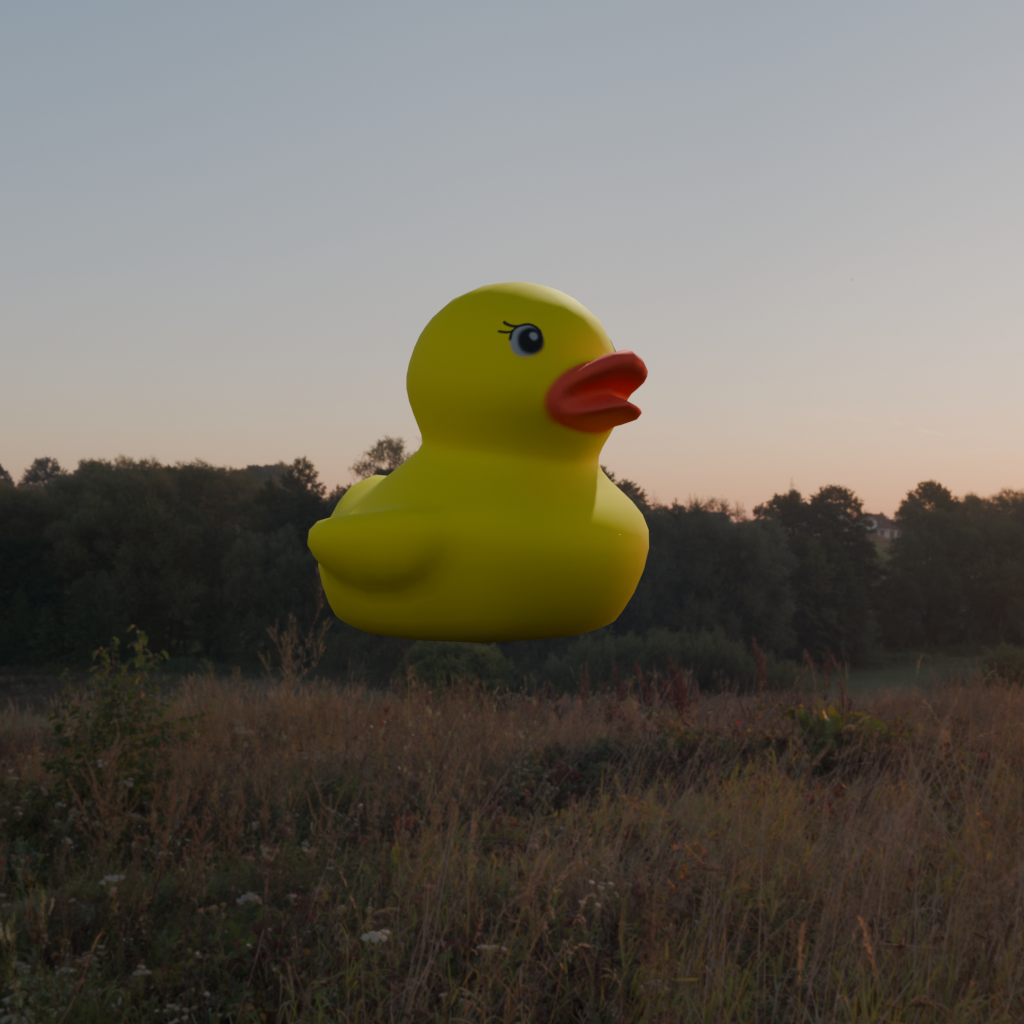
an image of a yellow rubber duck seen from <front_right> in a meadow at dawn with paths through the vegetation.